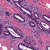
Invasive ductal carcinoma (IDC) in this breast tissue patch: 0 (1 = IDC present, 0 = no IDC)